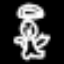
Label: angel